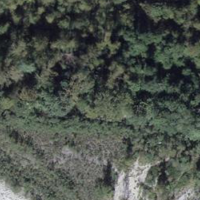
EUNIS habitat code: 32
Species observed at this site:
Orthetrum brunneum
Orthetrum cancellatum